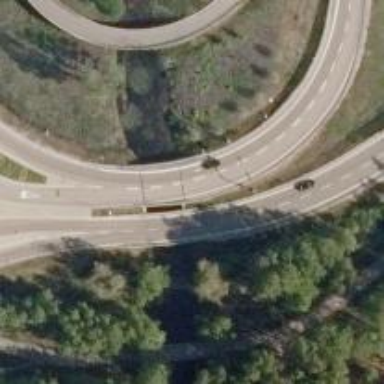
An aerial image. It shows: Bridge with asphalt surface. It is part of motorway link.